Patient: sex F, age 31
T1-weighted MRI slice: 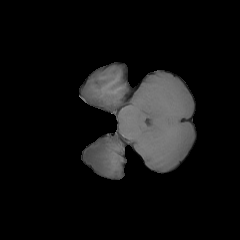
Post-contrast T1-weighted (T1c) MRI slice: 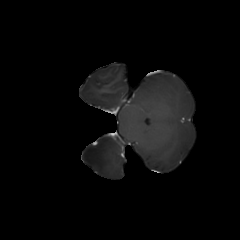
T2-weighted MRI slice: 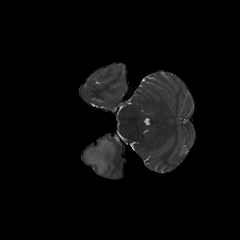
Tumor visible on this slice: yes
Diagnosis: Astrocytoma, IDH-mutant
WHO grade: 2